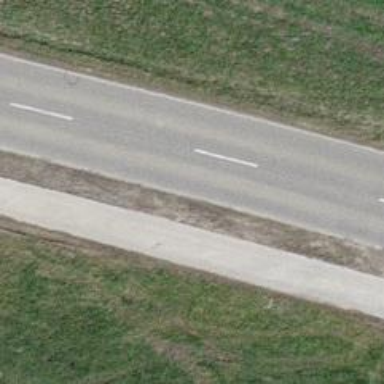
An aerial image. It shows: Secondary road with separate asphalt sidewalks and cycleway.